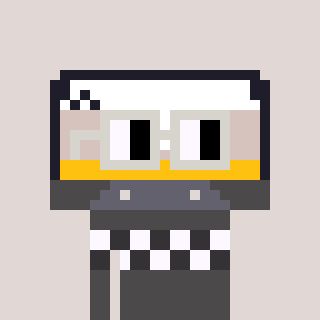
a pixel art character with square light gray glasses, a cassette tape-shaped head and a grayscale-colored body on a warm background